Field crop: maize
Growth stage: 2
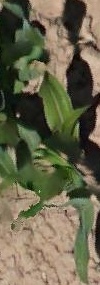
Species: maize